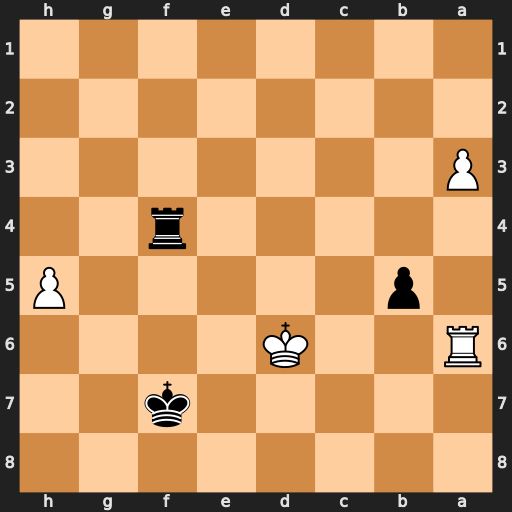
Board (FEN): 8/5k2/R2K4/1p5P/5r2/P7/8/8
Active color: b
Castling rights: -
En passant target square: -
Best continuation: Rf6+ Kd5 Rxa6